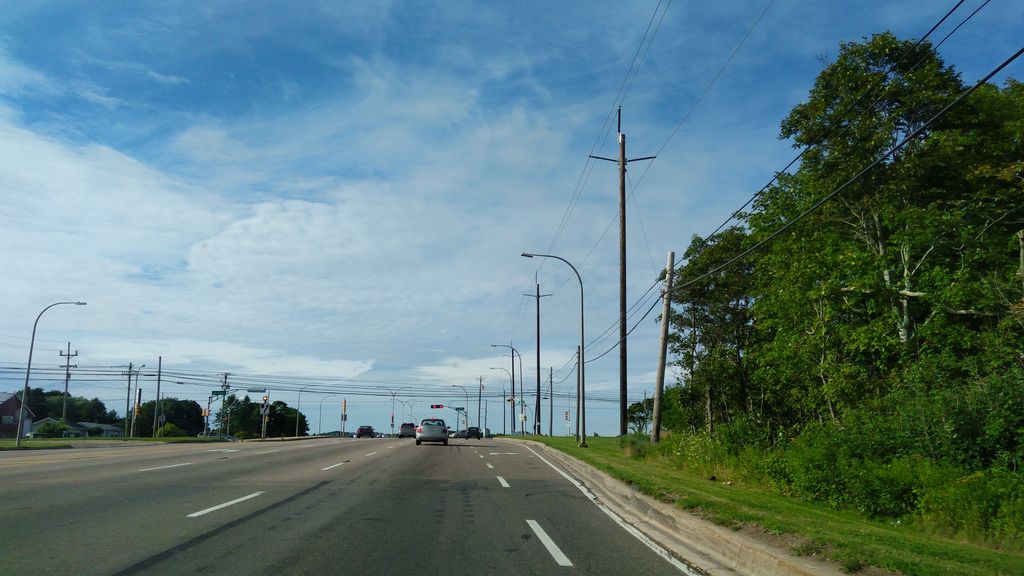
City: charlottetown